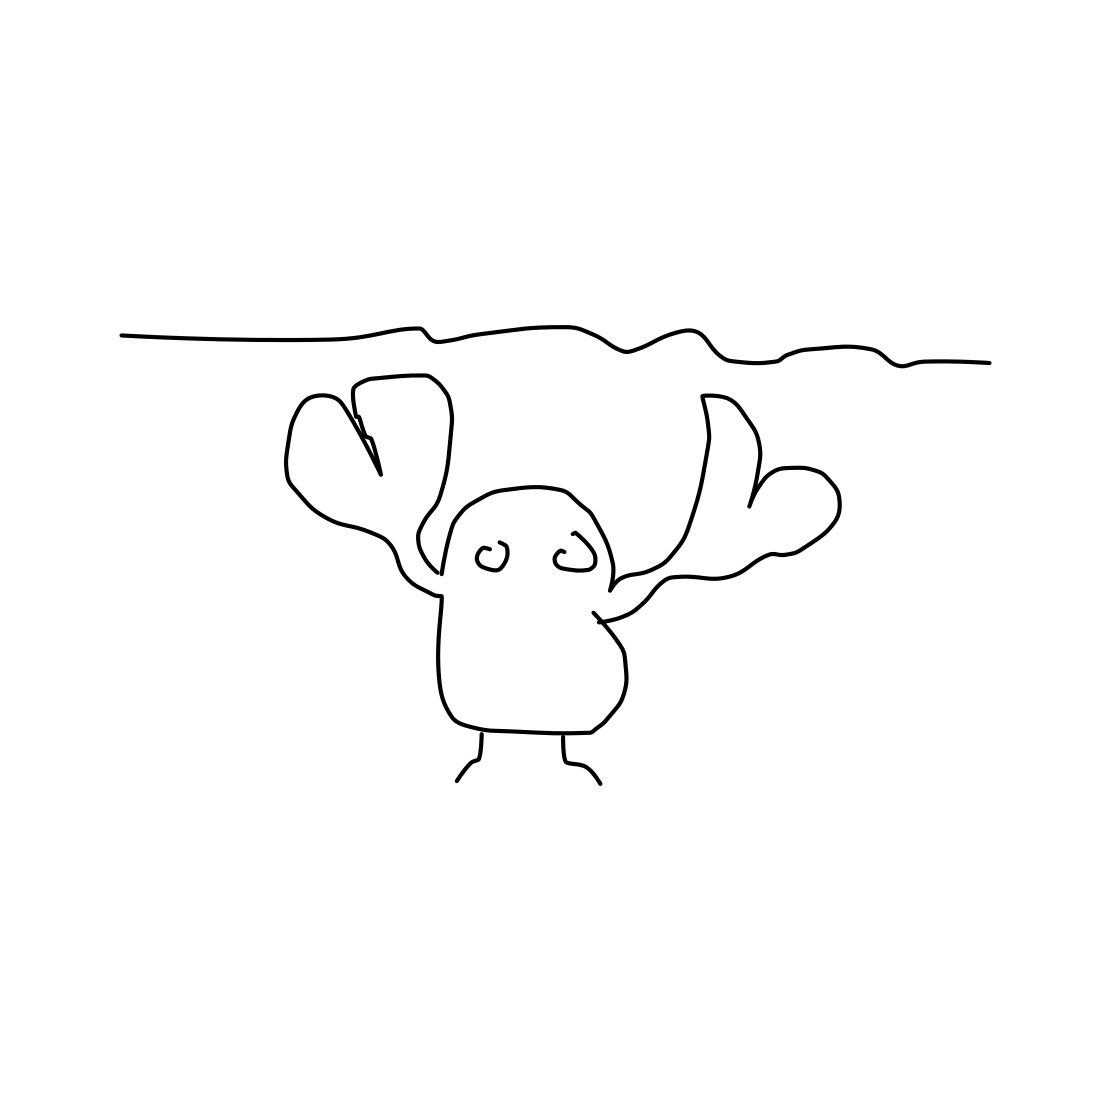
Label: crab